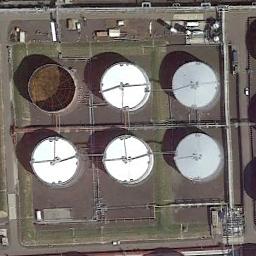
Label: storage tanks